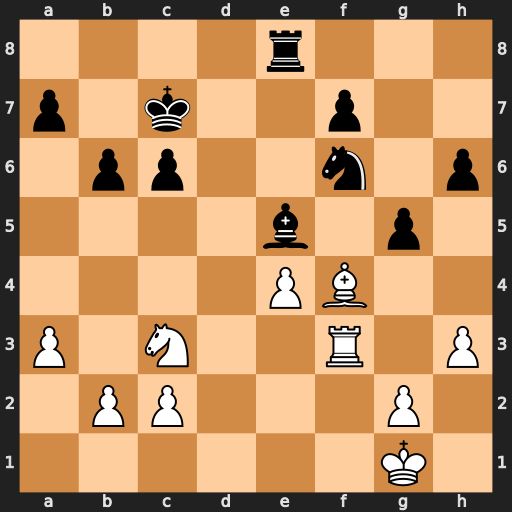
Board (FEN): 4r3/p1k2p2/1pp2n1p/4b1p1/4PB2/P1N2R1P/1PP3P1/6K1
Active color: w
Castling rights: -
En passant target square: -
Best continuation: Bxe5+ Rxe5 Rxf6